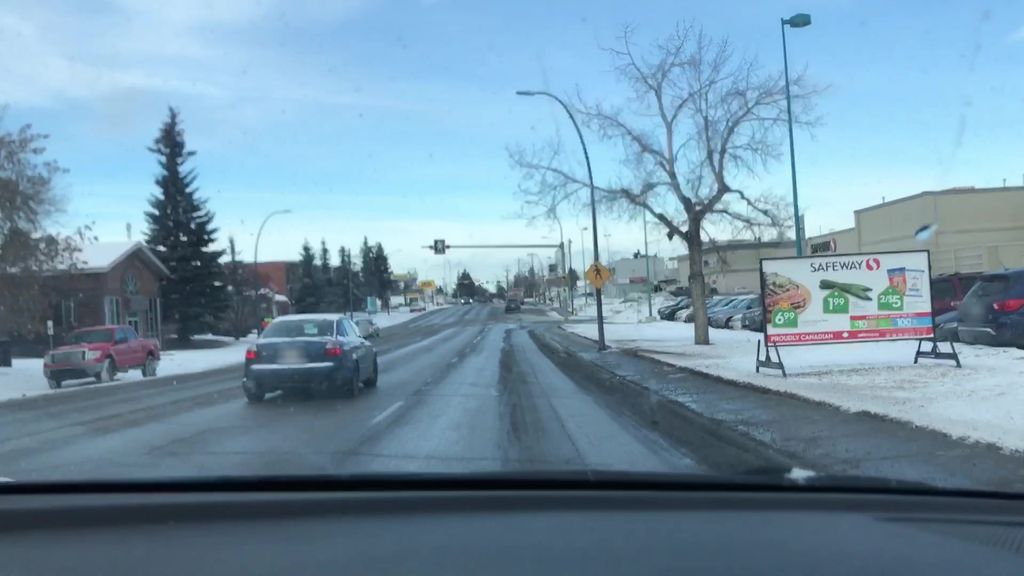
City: calgary